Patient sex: M
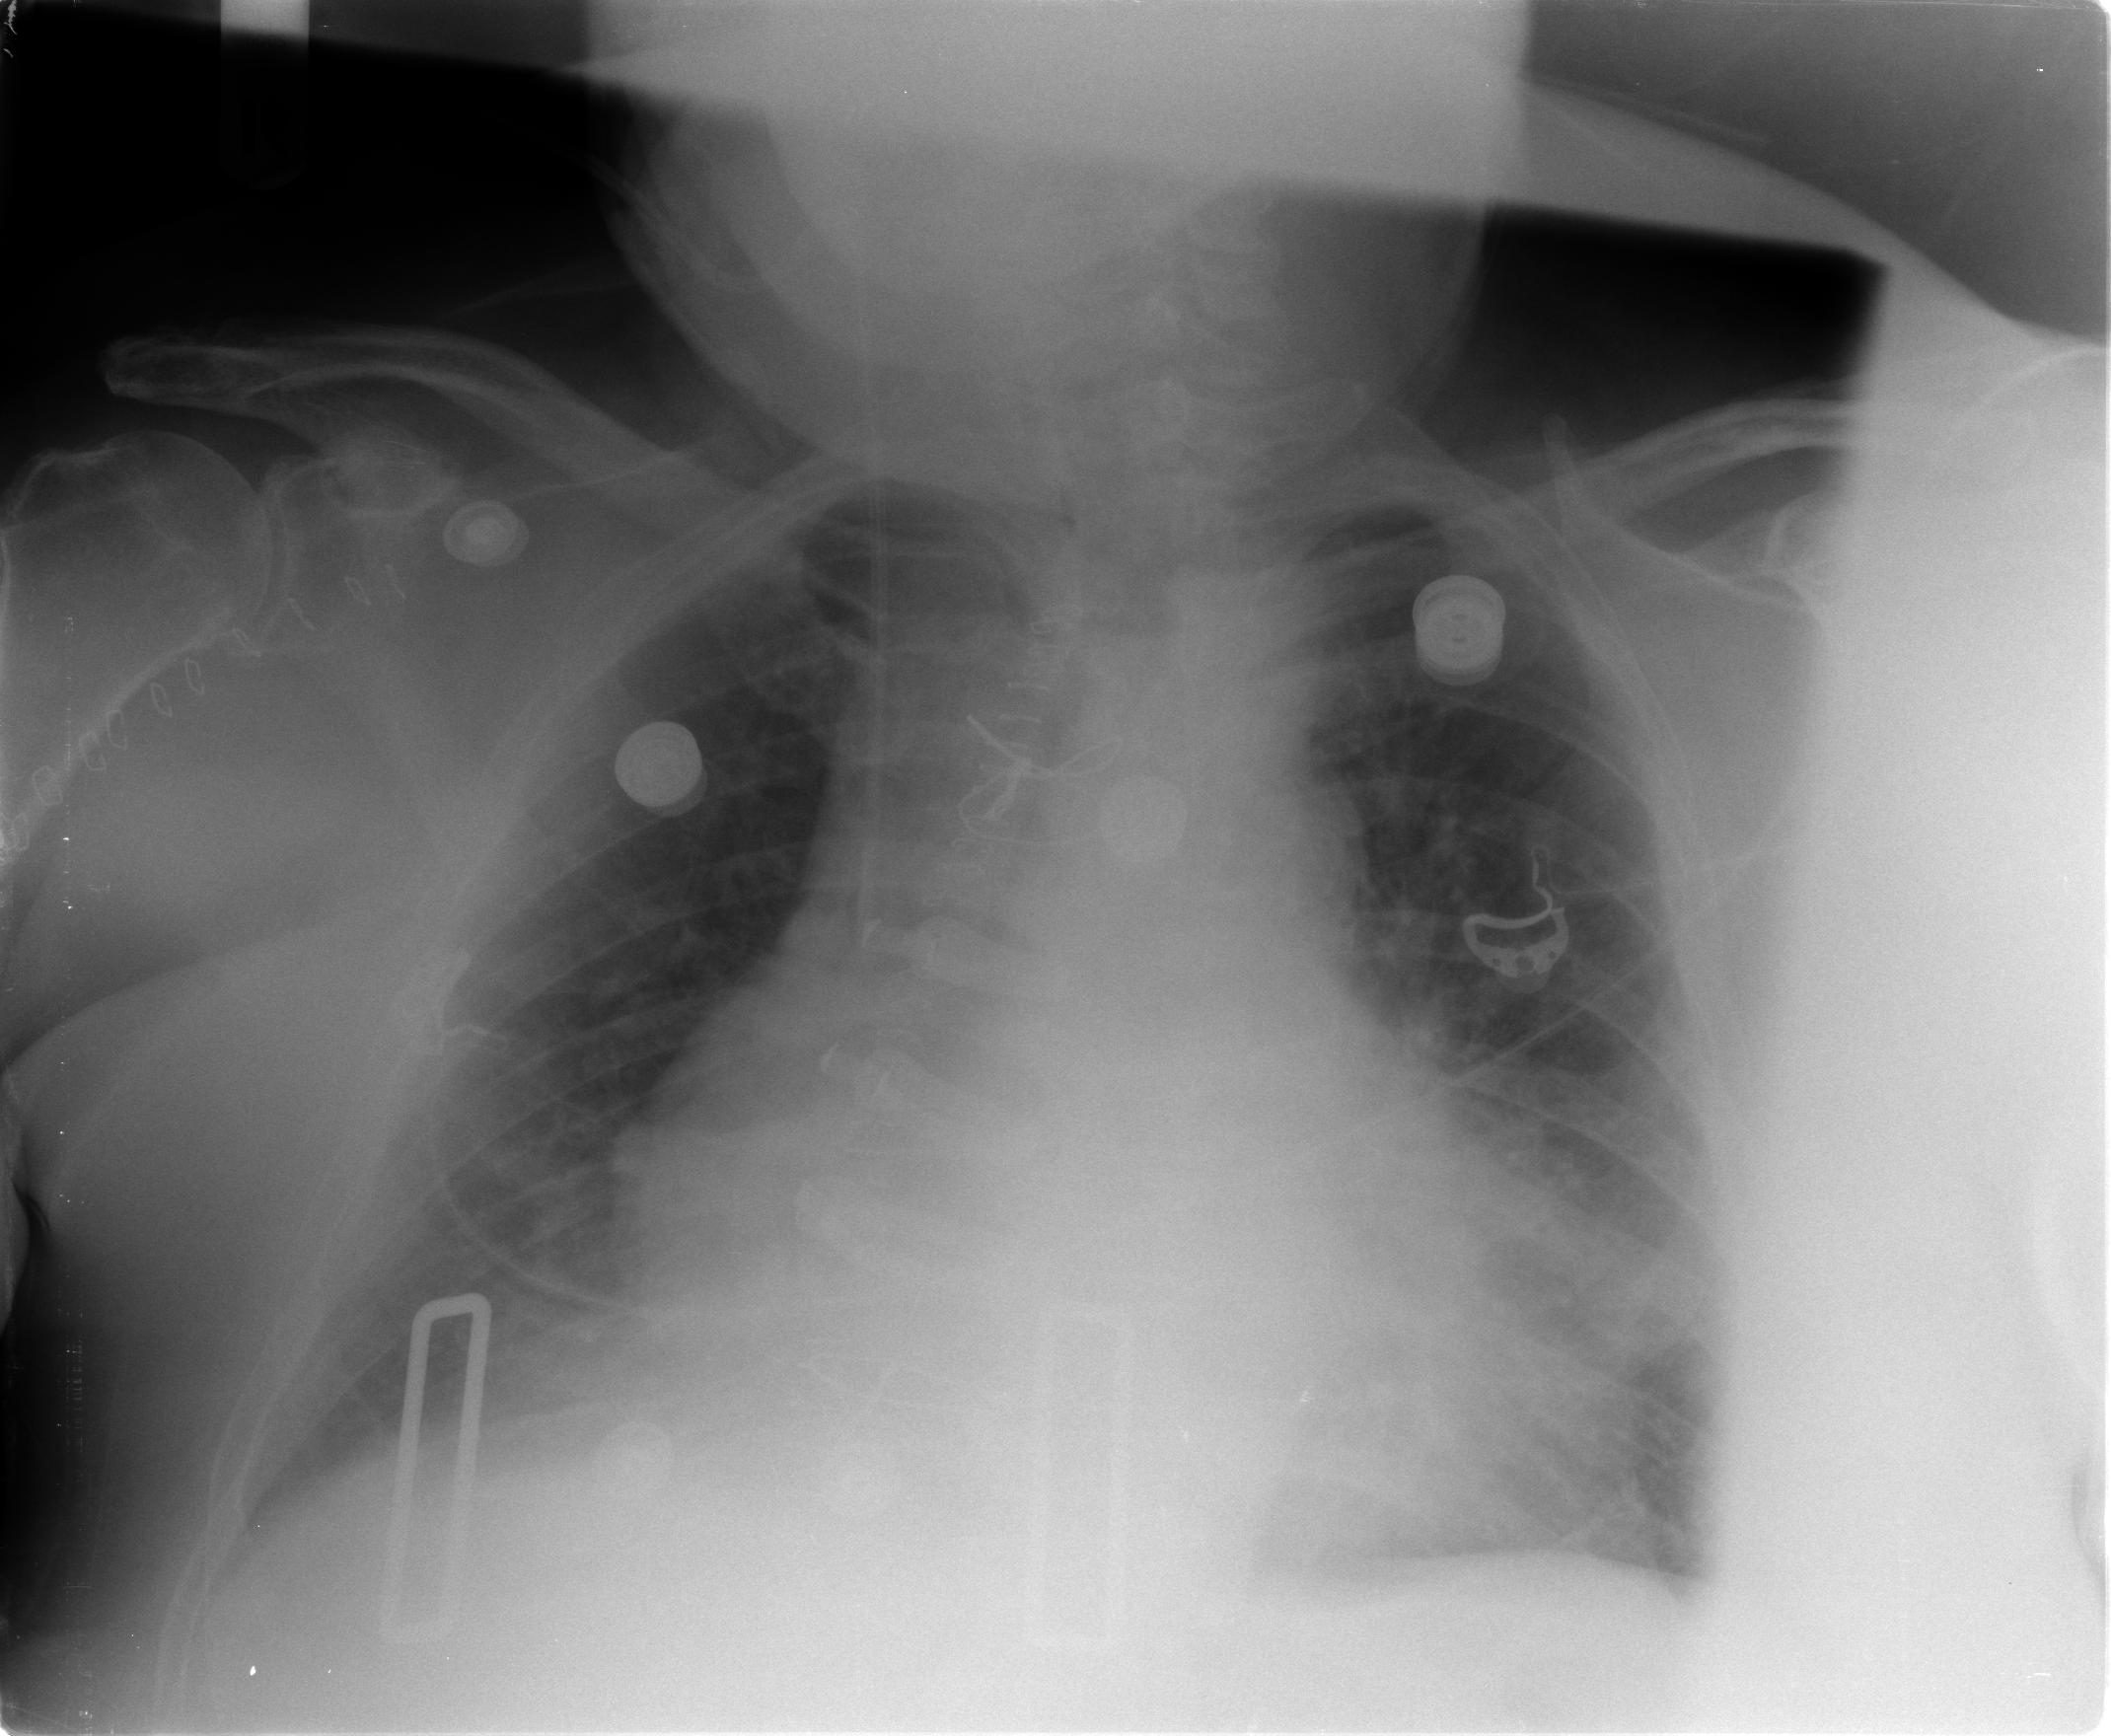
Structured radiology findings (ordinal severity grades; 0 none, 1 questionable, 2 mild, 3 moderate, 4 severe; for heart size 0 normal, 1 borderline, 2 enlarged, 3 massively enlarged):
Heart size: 2
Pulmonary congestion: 1
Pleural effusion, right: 3
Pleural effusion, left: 2
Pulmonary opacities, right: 0
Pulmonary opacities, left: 0
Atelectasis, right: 2
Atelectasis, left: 0